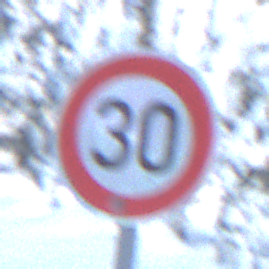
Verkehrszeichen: Geschwindigkeit30
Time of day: MorningAfternoon
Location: Outdoor (Nature)
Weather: Clear
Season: Winter
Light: Natural